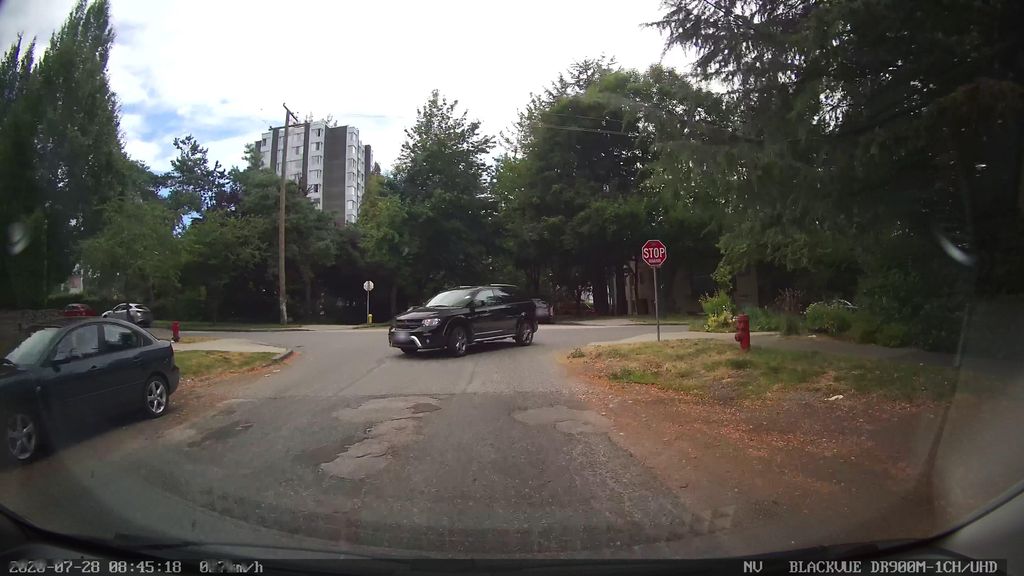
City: vancouver